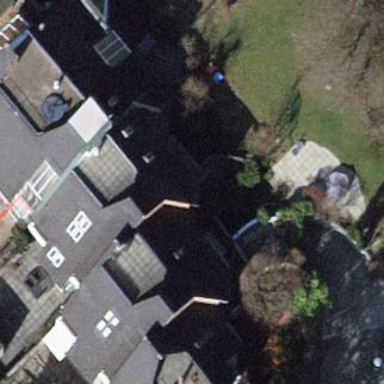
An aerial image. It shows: Building with tile roof.